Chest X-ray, PA view. Patient: 49 years old, sex M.
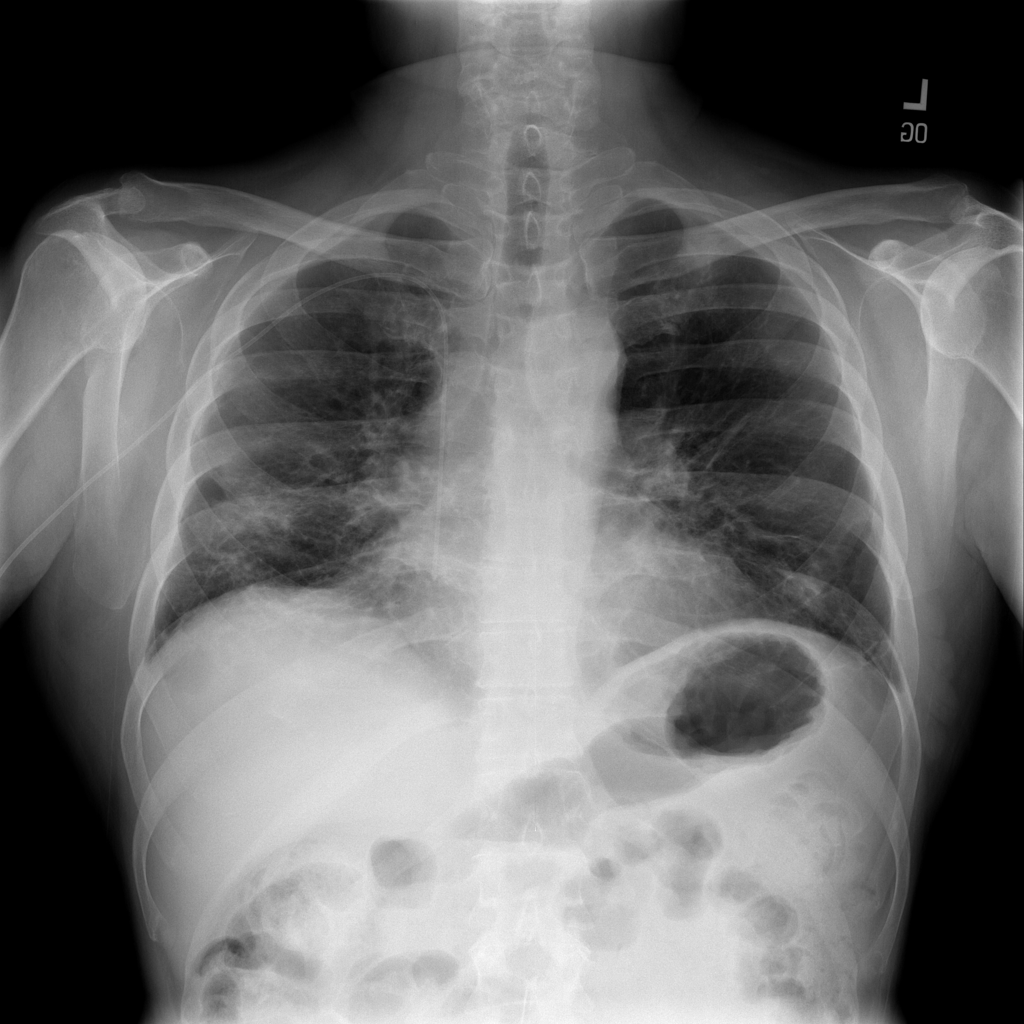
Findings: Infiltration, Pneumonia